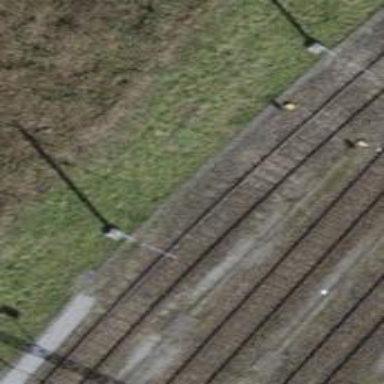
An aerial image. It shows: Rail siding with electrified tracks using contact line.